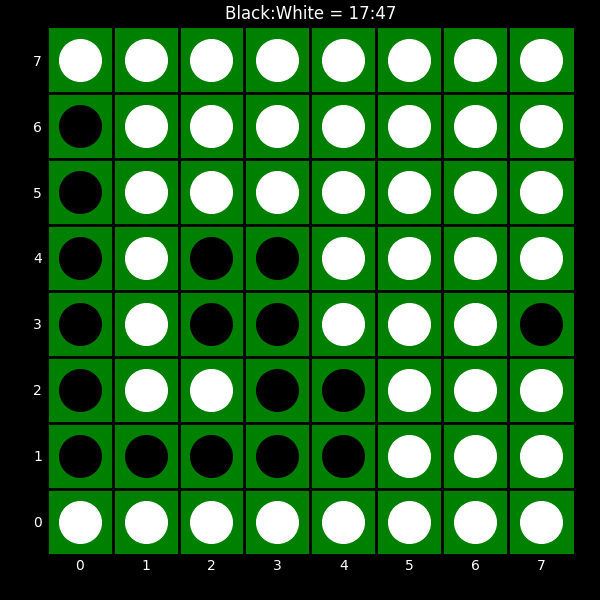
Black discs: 17
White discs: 47